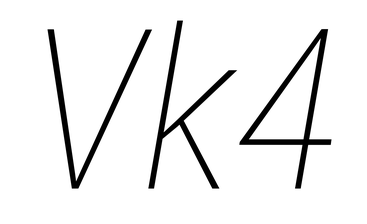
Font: Roboto-Italic_Condensed_Thin_Italic